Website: home-depot
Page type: account-dashboard
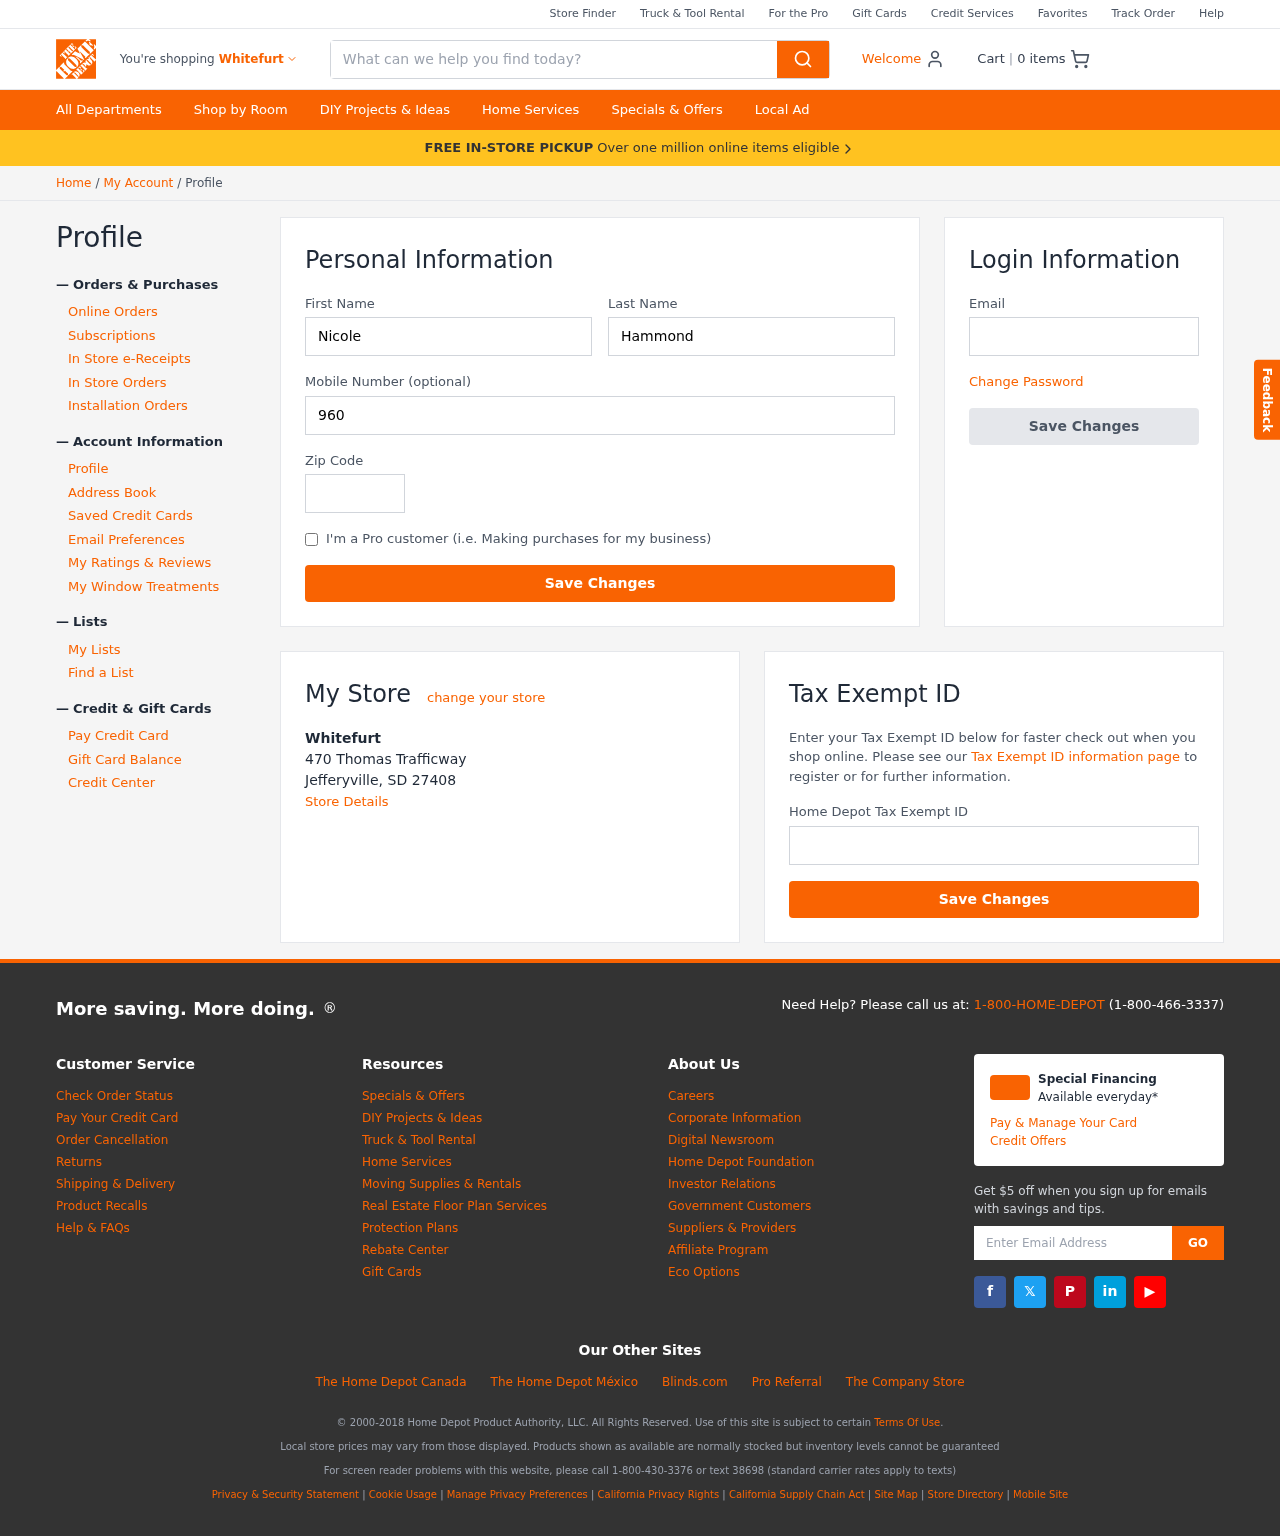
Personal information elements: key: PII_CITY
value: Whitefurt
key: PII_EMAIL
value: nicole.hammond@gmail.com
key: PII_FIRSTNAME
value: Nicole
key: PII_LASTNAME
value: Hammond
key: PII_LOCATION1_CITY_STATE_ZIP
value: Jefferyville, SD 27408
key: PII_LOCATION1_NAME
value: Whitefurt
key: PII_LOCATION1_STREET
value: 470 Thomas Trafficway
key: PII_PHONE
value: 9603551665
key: PII_POSTCODE
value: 85538
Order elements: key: ORDER_NUM_ITEMS
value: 0
Search elements: key: HEADER_SEARCH
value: What can we help you find today?